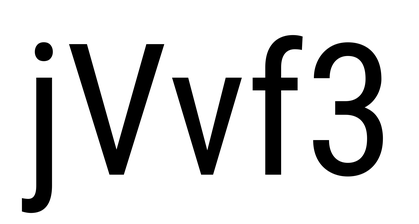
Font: Roboto_Condensed_Regular